Question: Consider this 'json'
'''
{
"amount": "60.81",
"category": "Utilities",
"debit": true,
"name": "Comcast",
"date": "Sat, 02 Aug 2014 14:36:46 -0000",
"uuid": "112c43eb-6e5e-4b4d-9079-6d896fa11b01"
}
'''
I have a 'TransactionModel' class which looks like
'''
@interface TransactionModel : NSObject
@property (nonatomic, strong) NSString *uuid;
@property (nonatomic, strong) NSString *name;
@property (nonatomic, strong) NSString *amount;
@property (nonatomic, strong) NSString *category;
@property (nonatomic, assign) BOOL *debit;
@property (nonatomic, strong) NSString *date;
- (TransactionModel *) initWithDictionary: (NSDictionary *) dictionary;
@end
'''
and in , I do the following
'''
@implementation TransactionModel
- (TransactionModel *)initWithDictionary:(NSDictionary *)dictionary {
TransactionModel *transactionModel = [[TransactionModel alloc] init];
transactionModel.uuid = [dictionary valueForKey:@"uuid"];
transactionModel.name = [dictionary valueForKey:@"name"];
transactionModel.amount = [dictionary valueForKey:@"amount"];
transactionModel.debit = [[dictionary valueForKey:@"debit"] boolValue];
transactionModel.category = [dictionary valueForKey:@"category"];
transactionModel.date = [dictionary valueForKey:@"date"];
return transactionModel;
}
@end
'''
I am using 'AppCode' and it warns on line
'''
transactionModel.debit = [[dictionary valueForKey:@"debit"] boolValue];
'''
as
'''
Taking pointer from integer without a cast
'''

is it not the right way to set 'boolean' value?
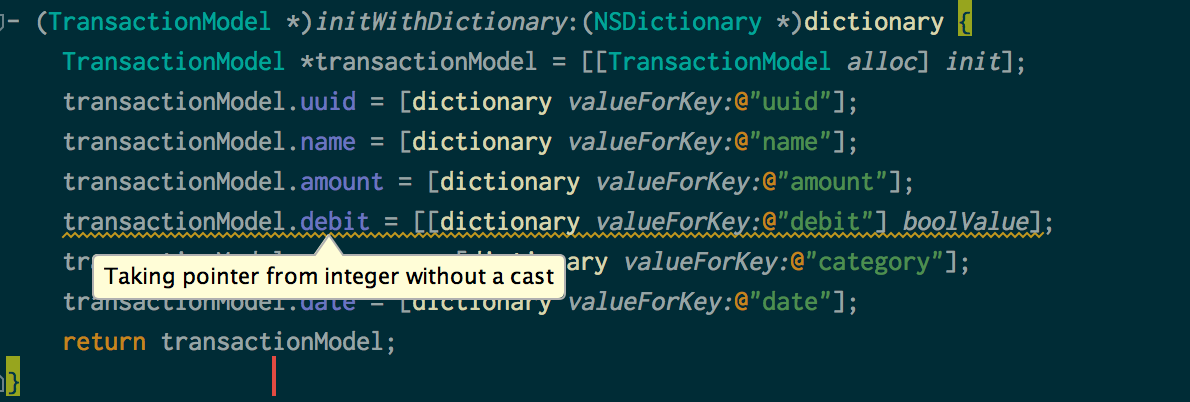
Answer: It should be '@property (nonatomic, assign) BOOL debit;' NOT '@property (nonatomic, assign) BOOL *debit;'.